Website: apple
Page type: account-selection
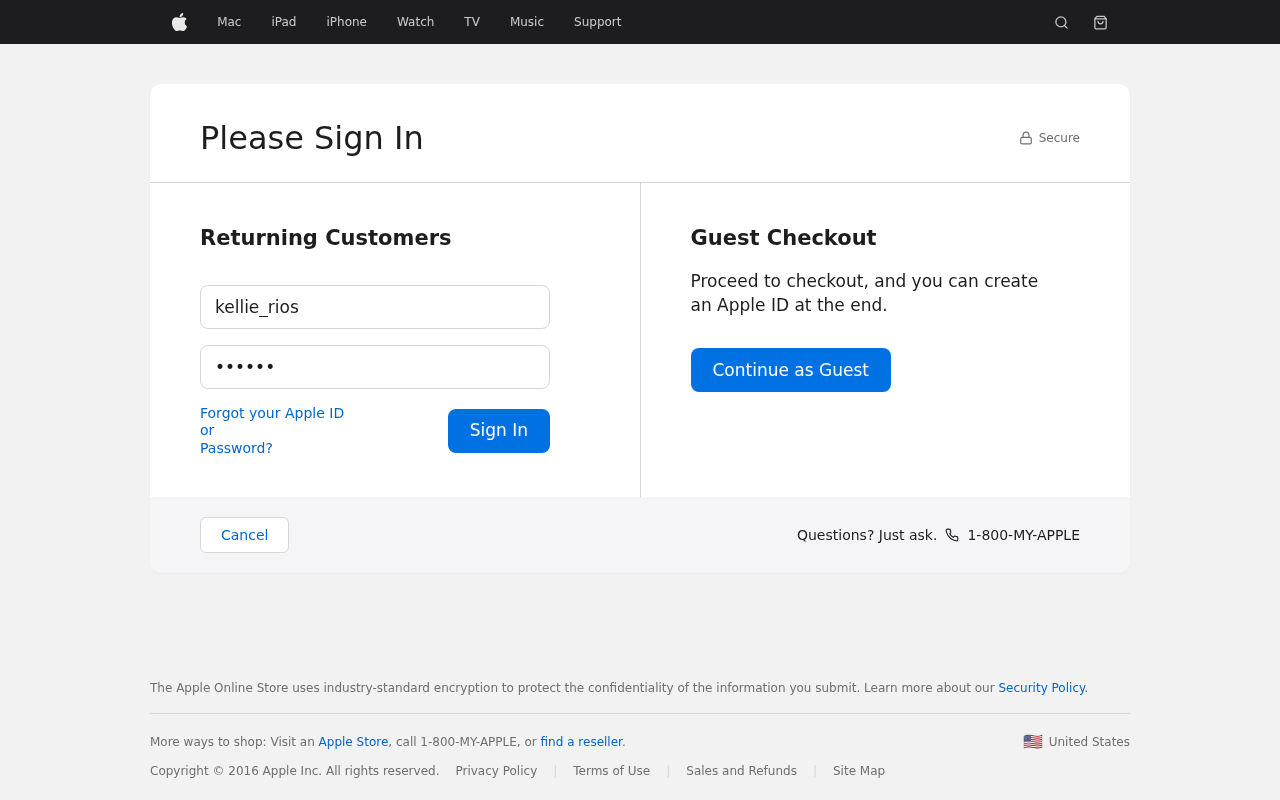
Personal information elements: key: PII_LOGIN_USERNAME
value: kellie_rios